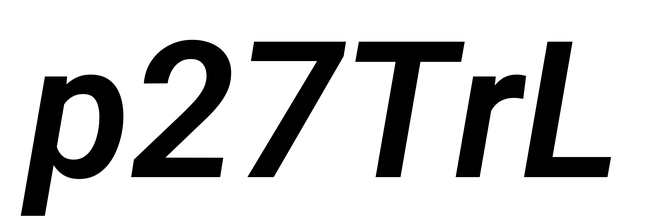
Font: Roboto-Italic_SemiBold_Italic